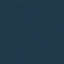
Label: SeaLake